Question: I am developing an Android RSS reader.
My work almost done, but I have problem with Malayalam Unicode fonts when I display them using 'WebView'.
I use following method to display RSS feeds:
'''
String CurrentDescription = headlinesarray.Description[Number];
Description.loadDataWithBaseURL (null, "<html><head><style>@font-face{font-family:'MeeraRegular'; src: url('file:///android_asset/fonts/Meera.ttf');}body{font-family:'MeeraRegular'; font-size:20px; } </style></head><body>"+CurrentDescription+"</body></html>", "text/html", "UTF-8",
null);
'''
When I use this method, it displays Malayalam fonts, but not properly.Many charecters are misplaced.And its so difficult to read.
Here is a screen shot:

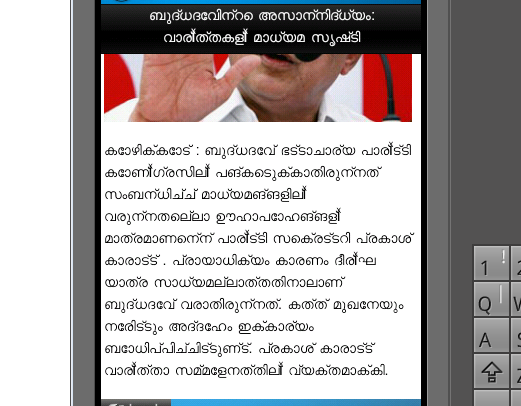
Answer: Finally I have found a solution.I converted Unicode fonts to Ascii,by replacing each and every Unicode charecters with Ascii.Here I use MLTT-Karthika as Ascii font.Then set this font in typeface.
'''
t=(TextView) findViewById(R.id.text);
Typeface typeFace = Typeface.createFromAsset(getAssets(),"karthika.TTF");
t.setTypeface(typeFace);
String CurrentDecription;
String s2=s.toLowerCase().replaceAll("a", "A").replaceAll("aa","B")
.replaceAll("i","C")
.replaceAll("ii","Cu")
.replaceAll("u","D")
.replaceAll("uu","Du")
.replaceAll("R","E")
.replaceAll("e","F")
.replaceAll("ee","G")
.replaceAll("ai","sF")
.replaceAll("o","H")
.replaceAll("oo","Hm")
.replaceAll("au","Hu")
.replaceAll("ktee","ta").replaceAll("kte","sa").replaceAll("kty","ay").replaceAll("ktai","ssa").replaceAll("kt","a").replaceAll("kssy","PSy").replaceAll("ksse","sPS").replaceAll("kssee","tPS").replaceAll("kssai","ssPS").replaceAll("kss","PS").replaceAll("ktte","sI").replaceAll("kttee","tI").replaceAll("ktt","I").replaceAll("ngke","s|").replaceAll("ngkee","t|").replaceAll("ngkai","ss|").replaceAll("ngk","|").replaceAll("kle","sC/").replaceAll("klee","tC/").replaceAll("klai","ssC/").replaceAll("kl","C/").replaceAll("kkee","t!").replaceAll("kkoo","t!m").replaceAll("kke","s!").replaceAll("ko","sIm").replaceAll("ke","sI").replaceAll("koo","tIm").replaceAll("kee","tI").replaceAll("kv","Iz").replaceAll("krai","ss{I").replaceAll("kroo","t{Im").replaceAll("kree","t{I").replaceAll("kro","s{Im").replaceAll("kre","s{I").replaceAll("kr","{I").replaceAll("ky","Iy").replaceAll("kkai","ss!").replaceAll("kk","!").replaceAll("kai","ssI").replaceAll("k","I")
.replaceAll("khee","tJ").replaceAll("khai","ssJ").replaceAll("khe","sJ").replaceAll("khv","Jz").replaceAll("khy","Jy").replaceAll("kh","J")
.replaceAll("gle","sY=").replaceAll("glee","tY=").replaceAll("glai","ssY=").replaceAll("gl","Y=").replaceAll("ggee","t$?").replaceAll("ggai","ss$?").replaceAll("gge","s$?").replaceAll("gai","ssK").replaceAll("go","sKm").replaceAll("ge","sK").replaceAll("gv","Kz").replaceAll("gy","Ky").replaceAll("gR","Kr").replaceAll("grai","ss{K").replaceAll("gr","{K").replaceAll("gg","$?").replaceAll("goo","tKm").replaceAll("gee","tK").replaceAll("g","K")
.replaceAll("ghai","ssL").replaceAll("gho","sLm").replaceAll("ghe","sL").replaceAll("ghoo","tLm").replaceAll("ghee","tL").replaceAll("gh","L")
.replaceAll("ngngai","ssSS").replaceAll("ngnge","sSS").replaceAll("ngngee","tSS").replaceAll("ngngy","SSy").replaceAll("ngng","SS").replaceAll("ngee","tM").replaceAll("ngai","ssM").replaceAll("nge","sM").replaceAll("ng","M")
.replaceAll("nycai","ss©️").replaceAll("nyce","s©️").replaceAll("nycee","t©️").replaceAll("nycy","©️y").replaceAll("nyc","©️").replaceAll("ccee","t"").replaceAll("ccai","ss"").replaceAll("cce","s"").replaceAll("coo","tNm").replaceAll("cee","tN").replaceAll("cai","ssN").replaceAll("co","sNm").replaceAll("ce","sN").replaceAll("cr","{N").replaceAll("cy","Ny").replaceAll("cc",""").replaceAll("c","N")
.replaceAll("chai","ssO").replaceAll("che","sO").replaceAll("chee","tO").replaceAll("ch","O")
.replaceAll("jnyai","ssU").replaceAll("jnye","sU").replaceAll("jnyee","tU").replaceAll("jny","U").replaceAll("jjee","tO").replaceAll("jjai","ssO").replaceAll("jje","sO").replaceAll("jj","O").replaceAll("jai","ssP").replaceAll("jo","sPm").replaceAll("je","sP").replaceAll("jv","Pz").replaceAll("jy","Py").replaceAll("jr","{P").replaceAll("joo","tPm").replaceAll("jee","tP").replaceAll("j","P")
.replaceAll("jhai","ssQ").replaceAll("jhe","sQ").replaceAll("jhee","tQ").replaceAll("tsy","Qy").replaceAll("jh","Q")
.replaceAll("nynyai","ssa").replaceAll("nynye","sa").replaceAll("nynyee","ta").replaceAll("nyny","a")
.replaceAll("nyai","ssR").replaceAll("nye","sR").replaceAll("nyee","tR").replaceAll("ny","R")
.replaceAll("nrre","sa").replaceAll("nrree","ta").replaceAll("nrr","a").replaceAll("nnttai","ssi").replaceAll("nntte","si").replaceAll("nnttee","ti").replaceAll("nntty","iy").replaceAll("nntt","i").replaceAll("tttty",""y").replaceAll("ttttai","ss"").replaceAll("tttte","s"").replaceAll("ttrai","ss{S").replaceAll("ttroo","t{Sm").replaceAll("ttree","t{S").replaceAll("ttre","s{S").replaceAll("ttai","ssS").replaceAll("tto","sSm").replaceAll("tte","sS").replaceAll("ttr","{S").replaceAll("ttv","Sz").replaceAll("tty","Sy").replaceAll("ttttoo","t"m").replaceAll("ttttee","t"").replaceAll("tttt",""").replaceAll("ttoo","tSm").replaceAll("ttee","tS").replaceAll("tt","S")
.replaceAll("tthai","ssT").replaceAll("tthe","sT").replaceAll("tthee","tT").replaceAll("tthy","Ty").replaceAll("tth","T")
.replaceAll("ddrai","ss{U").replaceAll("ddree","t{U").replaceAll("ddre","s{U").replaceAll("ddai","ssU").replaceAll("dde","sU").replaceAll("ddr","{U").replaceAll("ddee","tU").replaceAll("ddoo","tUm").replaceAll("dd","U")
.replaceAll("ddhai","ssV").replaceAll("ddhe","sV").replaceAll("ddhee","tV").replaceAll("ddh","V")
.replaceAll("nnmai","ssx").replaceAll("nnme","sx").replaceAll("nnmee","tx").replaceAll("nnm","x").replaceAll("nnnnai","ss®️").replaceAll("nnnne","s®️").replaceAll("nnai","ssW").replaceAll("nne","sW").replaceAll("nn","!").replaceAll("nnnnee","t®️").replaceAll("nnnn","®️").replaceAll("nnee","tW").replaceAll("nn","W")
.replaceAll("tthai","ssdeg").replaceAll("tthe","sdeg").replaceAll("tthee","tdeg").replaceAll("tthy","degy").replaceAll("tth","deg").replaceAll("tmai","ssss").replaceAll("tme","sss").replaceAll("tmee","tss").replaceAll("tm","ss").replaceAll("ttai","ss-").replaceAll("tte","s-").replaceAll("ntai","ss'").replaceAll("nte","s'").replaceAll("tai","ssX").replaceAll("to","sXm").replaceAll("te","sX").replaceAll("tv","Xz").replaceAll("ntr","{'").replaceAll("nty","'y").replaceAll("ntee","t'").replaceAll("ntoo","t'm").replaceAll("nt","'").replaceAll("tyee","tXy").replaceAll("ty","Xy").replaceAll("tR","Xr").replaceAll("trai","ss{X").replaceAll("troo","t{Xm").replaceAll("tro","t{Xm").replaceAll("tree","t{X").replaceAll("tre","s{X").replaceAll("tr","{X").replaceAll("ttee","t-").replaceAll("tt","-").replaceAll("too","tXm").replaceAll("tee","tX").replaceAll("t","X")
.replaceAll("thai","ssY").replaceAll("the","sY").replaceAll("thee","tY").replaceAll("th","Y")
.replaceAll("ddhee","t2").replaceAll("ddhai","ss2").replaceAll("ddhe","s2").replaceAll("ddh","2").replaceAll("bdai","ssD").replaceAll("bde","sD").replaceAll("bdee","tD").replaceAll("bd","D").replaceAll("ndai","ssu").replaceAll("nde","su").replaceAll("ndee","tu").replaceAll("ndree","t{u").replaceAll("ndrai","ss{u").replaceAll("ndre","s{u").replaceAll("ndr","{u").replaceAll("nd","u").replaceAll("ddai","ss+-").replaceAll("dde","s+-").replaceAll("ddee","t+-").replaceAll("dd","+-").replaceAll("dai","ssZ").replaceAll("de","sZ").replaceAll("dvai","ssZz").replaceAll("dvee","tZz").replaceAll("dv","Zz").replaceAll("dye","sZy").replaceAll("dyee","tZy").replaceAll("dy","Zy").replaceAll("dR","Zr").replaceAll("dee","tZ").replaceAll("d","Z")
.replaceAll("bdhe","sI").replaceAll("bdhee","tI").replaceAll("bdh","I").replaceAll("ndhre","s{O").replaceAll("ndhy","Oy").replaceAll("ndhr","{O").replaceAll("ndhe","sO").replaceAll("ndhee","tO").replaceAll("ndh","O").replaceAll("dhai","ss[").replaceAll("dhe","s[").replaceAll("dhy","[y").replaceAll("dhR","[r").replaceAll("dhee","t[").replaceAll("dh","[")
.replaceAll("nerr","sa").replaceAll("neerr","ta").replaceAll("nrre","sa").replaceAll("nrree","ta").replaceAll("nrr","a").replaceAll("nrr","a").replaceAll("n","3").replaceAll("n","3").replaceAll("nnai","ssP").replaceAll("nne","sP").replaceAll("nnee","tP").replaceAll("nn","P").replaceAll("nmai","ss").replaceAll("nme","s").replaceAll("nmee","t").replaceAll("nm","").replace("nai","ss\").replace("no","s\m").replace("ne","s\").replace("nvee","t\z").replace("nve","s\z").replace("nv","\z").replace("ny","\y").replace("noo","t\m").replace("nee","t\").replace("n","\")
.replaceAll("mpai","ss 1/4").replaceAll("mpe","s 1/4").replaceAll("mpy"," 1/4y").replaceAll("mpee","t 1/4").replaceAll("mp"," 1/4").replaceAll("lpe","sa").replaceAll("lpee","ta").replaceAll("lp","a").replaceAll("plee","ts1").replaceAll("plai","ss1").replaceAll("ple","s1").replaceAll("pl","1").replaceAll("ppee","t,").replaceAll("ppai","ss,").replaceAll("ppe","s,").replaceAll("pai","ss]").replaceAll("po","s]m").replaceAll("pe","s]").replaceAll("py","]y").replaceAll("pree","t{]").replaceAll("prai","ss{]").replaceAll("pre","s{]").replaceAll("pr","{]").replaceAll("ppee","t,").replaceAll("pp",",").replaceAll("poo","t]m").replaceAll("pee","t]").replaceAll("p","]")
.replaceAll("phlai","^vssf").replaceAll("phle","^vsf").replaceAll("phlee","^vtf").replaceAll("phl","^vf").replaceAll("phai","ss^").replaceAll("pho","s^m").replaceAll("phe","s^").replaceAll("phoo","t^m").replaceAll("phee","t^").replaceAll("phr","{^").replaceAll("ph","^")
.replaceAll("blai","ss"").replaceAll("ble","s"").replaceAll("blee","t"").replaceAll("bl",""").replaceAll("bbai","sso").replaceAll("bbe","so").replaceAll("bai","ss_").replaceAll("bo","s_m").replaceAll("be","s_").replaceAll("bree","t{_").replaceAll("brai","ss{_").replaceAll("bre","s{_").replaceAll("br","{_").replaceAll("bbee","to").replaceAll("bb","o").replaceAll("boo","t_m").replaceAll("bee","t_").replaceAll("b","_")
.replaceAll("bhai","ss'").replaceAll("bhe","s'").replaceAll("bhv","'z").replaceAll("bhr","{'").replaceAll("bhy","'y").replaceAll("bhR","'r").replaceAll("bhee","t'").replaceAll("bh","'")
.replaceAll("mmai","ss 1/2").replaceAll("mme","s 1/2").replaceAll("mai","ssa").replaceAll("mo","sam").replaceAll("me","sa").replaceAll("my","ay").replaceAll("mR","ar").replaceAll("mmee","t 1/2").replaceAll("mm"," 1/2").replaceAll("moo","tam").replaceAll("mee","ta").replaceAll("m","a")
.replaceAll("ly","ey").replaceAll("ry","cy").replaceAll("ssy","jy").replaceAll("hy","ly").replaceAll("syee","tky").replaceAll("sy","ky").replaceAll("shy","iy").replaceAll("vy","hy").replaceAll("yyai","ss?").replaceAll("yye","s?").replaceAll("yoo","tbm").replaceAll("yai","ssb").replaceAll("ye","sb").replaceAll("yyee","t?").replaceAll("yy","?").replaceAll("yee","tb").replaceAll("y","b")
.replaceAll("hr","{l").replaceAll("sree","t{k").replaceAll("sr","{k").replaceAll("vr","{h").replaceAll("shree","t{i").replaceAll("shr","{i").replaceAll("rai","ssc").replaceAll("ro","scm").replaceAll("re","sc").replaceAll("rv","cz").replaceAll("r","A").replaceAll("r","A").replaceAll("ry","cy").replaceAll("roo","tcm").replaceAll("ree","tc").replaceAll("r","c")
.replaceAll("rrrrai","ssa").replaceAll("rrrre","sa").replaceAll("rrrree","ta").replaceAll("rrrroo","tam").replaceAll("rrrr","a").replaceAll("rrai","ssd").replaceAll("rre","sd").replaceAll("rree","td").replaceAll("rr","d")
.replaceAll("hle","sE").replaceAll("hlee","tE").replaceAll("hl","E").replaceAll("shle","sC").replaceAll("shlee","tC").replaceAll("shl","C").replaceAll("llai","ssA").replaceAll("llo","sAm").replaceAll("lle","sA").replaceAll("lai","sse").replaceAll("lo","sem").replaceAll("le","se").replaceAll("llv","Az").replaceAll("ll","A").replaceAll("l","A").replaceAll("l","A").replaceAll("lly","Ay").replaceAll("lloo","tAm").replaceAll("llee","tA").replaceAll("ll","A").replaceAll("loo","tem").replaceAll("lee","te").replaceAll("l","e")
.replaceAll("llll","A").replaceAll("ll","A").replaceAll("ll","A").replaceAll("llllai","ssA").replaceAll("lllle","sA").replaceAll("llai","ssf").replaceAll("lle","sf").replaceAll("llll","A").replaceAll("llllee","tA").replaceAll("llee","tf").replaceAll("ll","f")
.replaceAll("lllai","ssg").replaceAll("llle","sg").replaceAll("lllee","tg").replaceAll("lll","g")
.replaceAll("ssvai","ssjz").replaceAll("ssve","sjz").replaceAll("ssv","jz").replaceAll("hv","lz").replaceAll("svee","tkz").replaceAll("svai","sskz").replaceAll("sve","skz").replaceAll("sv","kz").replaceAll("vvai","ssAE").replaceAll("vve","sAE").replaceAll("vai","ssh").replaceAll("ve","sh").replaceAll("shvee","tiz").replaceAll("shv","iz").replaceAll("vvee","tAE").replaceAll("vv","AE").replaceAll("vee","th").replaceAll("voo","thm").replaceAll("v","h")
.replaceAll("shshai","ssE").replaceAll("shshe","sE").replaceAll("shai","ssi").replaceAll("sho","sim").replaceAll("she","si").replaceAll("shree","t{i").replaceAll("shr","{i").replaceAll("shshee","tE").replaceAll("shsh","E").replaceAll("shoo","tim").replaceAll("shee","ti").replaceAll("sh","i")
.replaceAll("ssai","ssj").replaceAll("sse","sj").replaceAll("ssee","tj").replaceAll("ss","j")
.replaceAll("ssai","ssE").replaceAll("sse","sE").replaceAll("sai","ssk").replaceAll("se","sk").replaceAll("ss","E").replaceAll("ssee","tE").replaceAll("see","tk").replaceAll("soo","tkm").replaceAll("s","k")
.replaceAll("hai","ssl").replaceAll("he","sl").replaceAll("hee","tl").replaceAll("h","l")
.replaceAll("aa","m")
.replaceAll("i","n")
.replaceAll("ii","o")
.replaceAll("u","p")
.replaceAll("uu","q")
.replaceAll("H","x")
.replaceAll("","v")
.replaceAll("N","w")
.replaceAll("+","u")
.replaceAll("R","r")
;
t.setText(s2);
'''